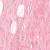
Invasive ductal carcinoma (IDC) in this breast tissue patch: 0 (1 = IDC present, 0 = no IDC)